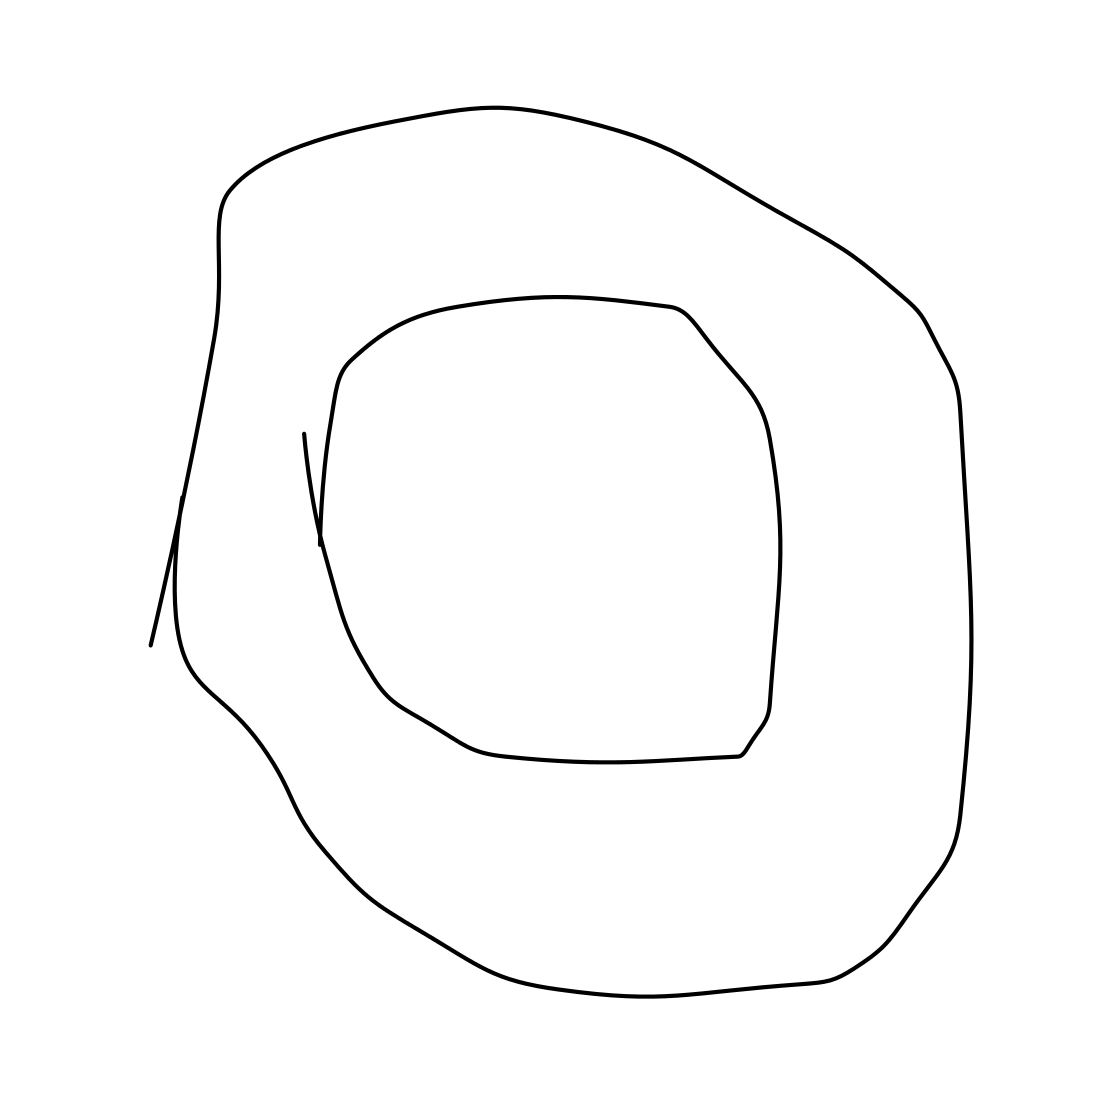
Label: tire